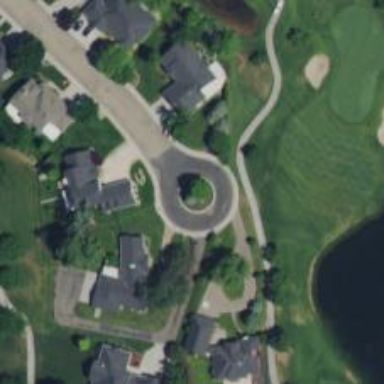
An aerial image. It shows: Turning loop on the road.